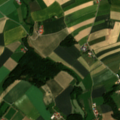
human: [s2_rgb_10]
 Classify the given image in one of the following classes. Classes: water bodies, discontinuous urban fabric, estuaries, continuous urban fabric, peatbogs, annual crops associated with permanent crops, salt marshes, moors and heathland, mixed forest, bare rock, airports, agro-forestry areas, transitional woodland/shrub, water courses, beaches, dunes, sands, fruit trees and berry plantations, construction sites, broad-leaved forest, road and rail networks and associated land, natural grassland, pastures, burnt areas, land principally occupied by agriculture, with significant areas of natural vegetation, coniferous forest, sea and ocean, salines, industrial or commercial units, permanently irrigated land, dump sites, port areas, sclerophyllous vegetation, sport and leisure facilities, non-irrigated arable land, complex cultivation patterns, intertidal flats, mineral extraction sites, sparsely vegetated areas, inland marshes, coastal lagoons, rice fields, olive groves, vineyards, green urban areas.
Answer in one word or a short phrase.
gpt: non-irrigated arable land, land principally occupied by agriculture, with significant areas of natural vegetation, coniferous forest